Interaction volume radius: 5 \u00c5
Interaction volume height: 10 \u00c5
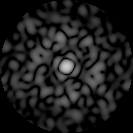
Disorder parameter: 0.8334